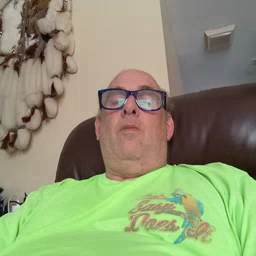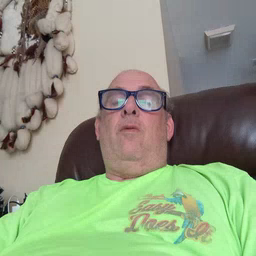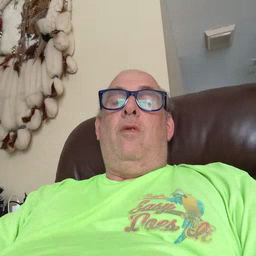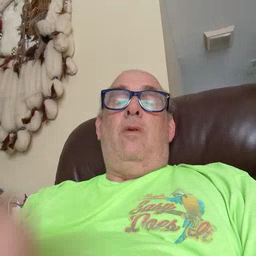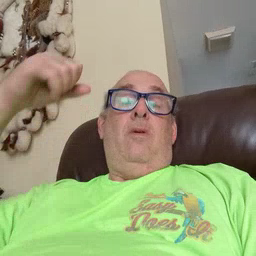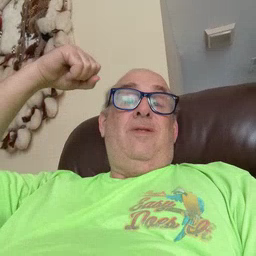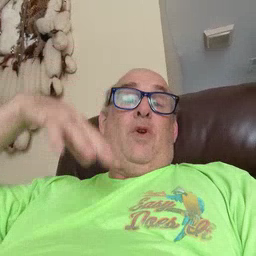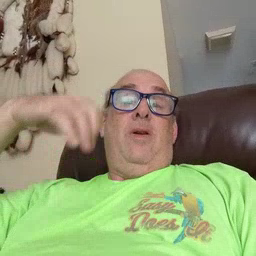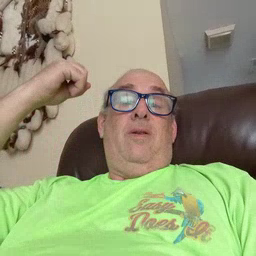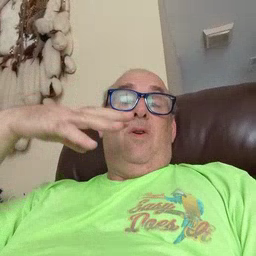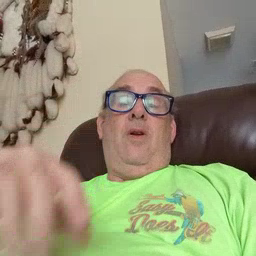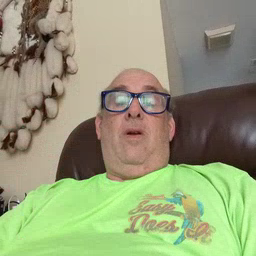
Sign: shower